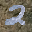
Label: 2